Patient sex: F
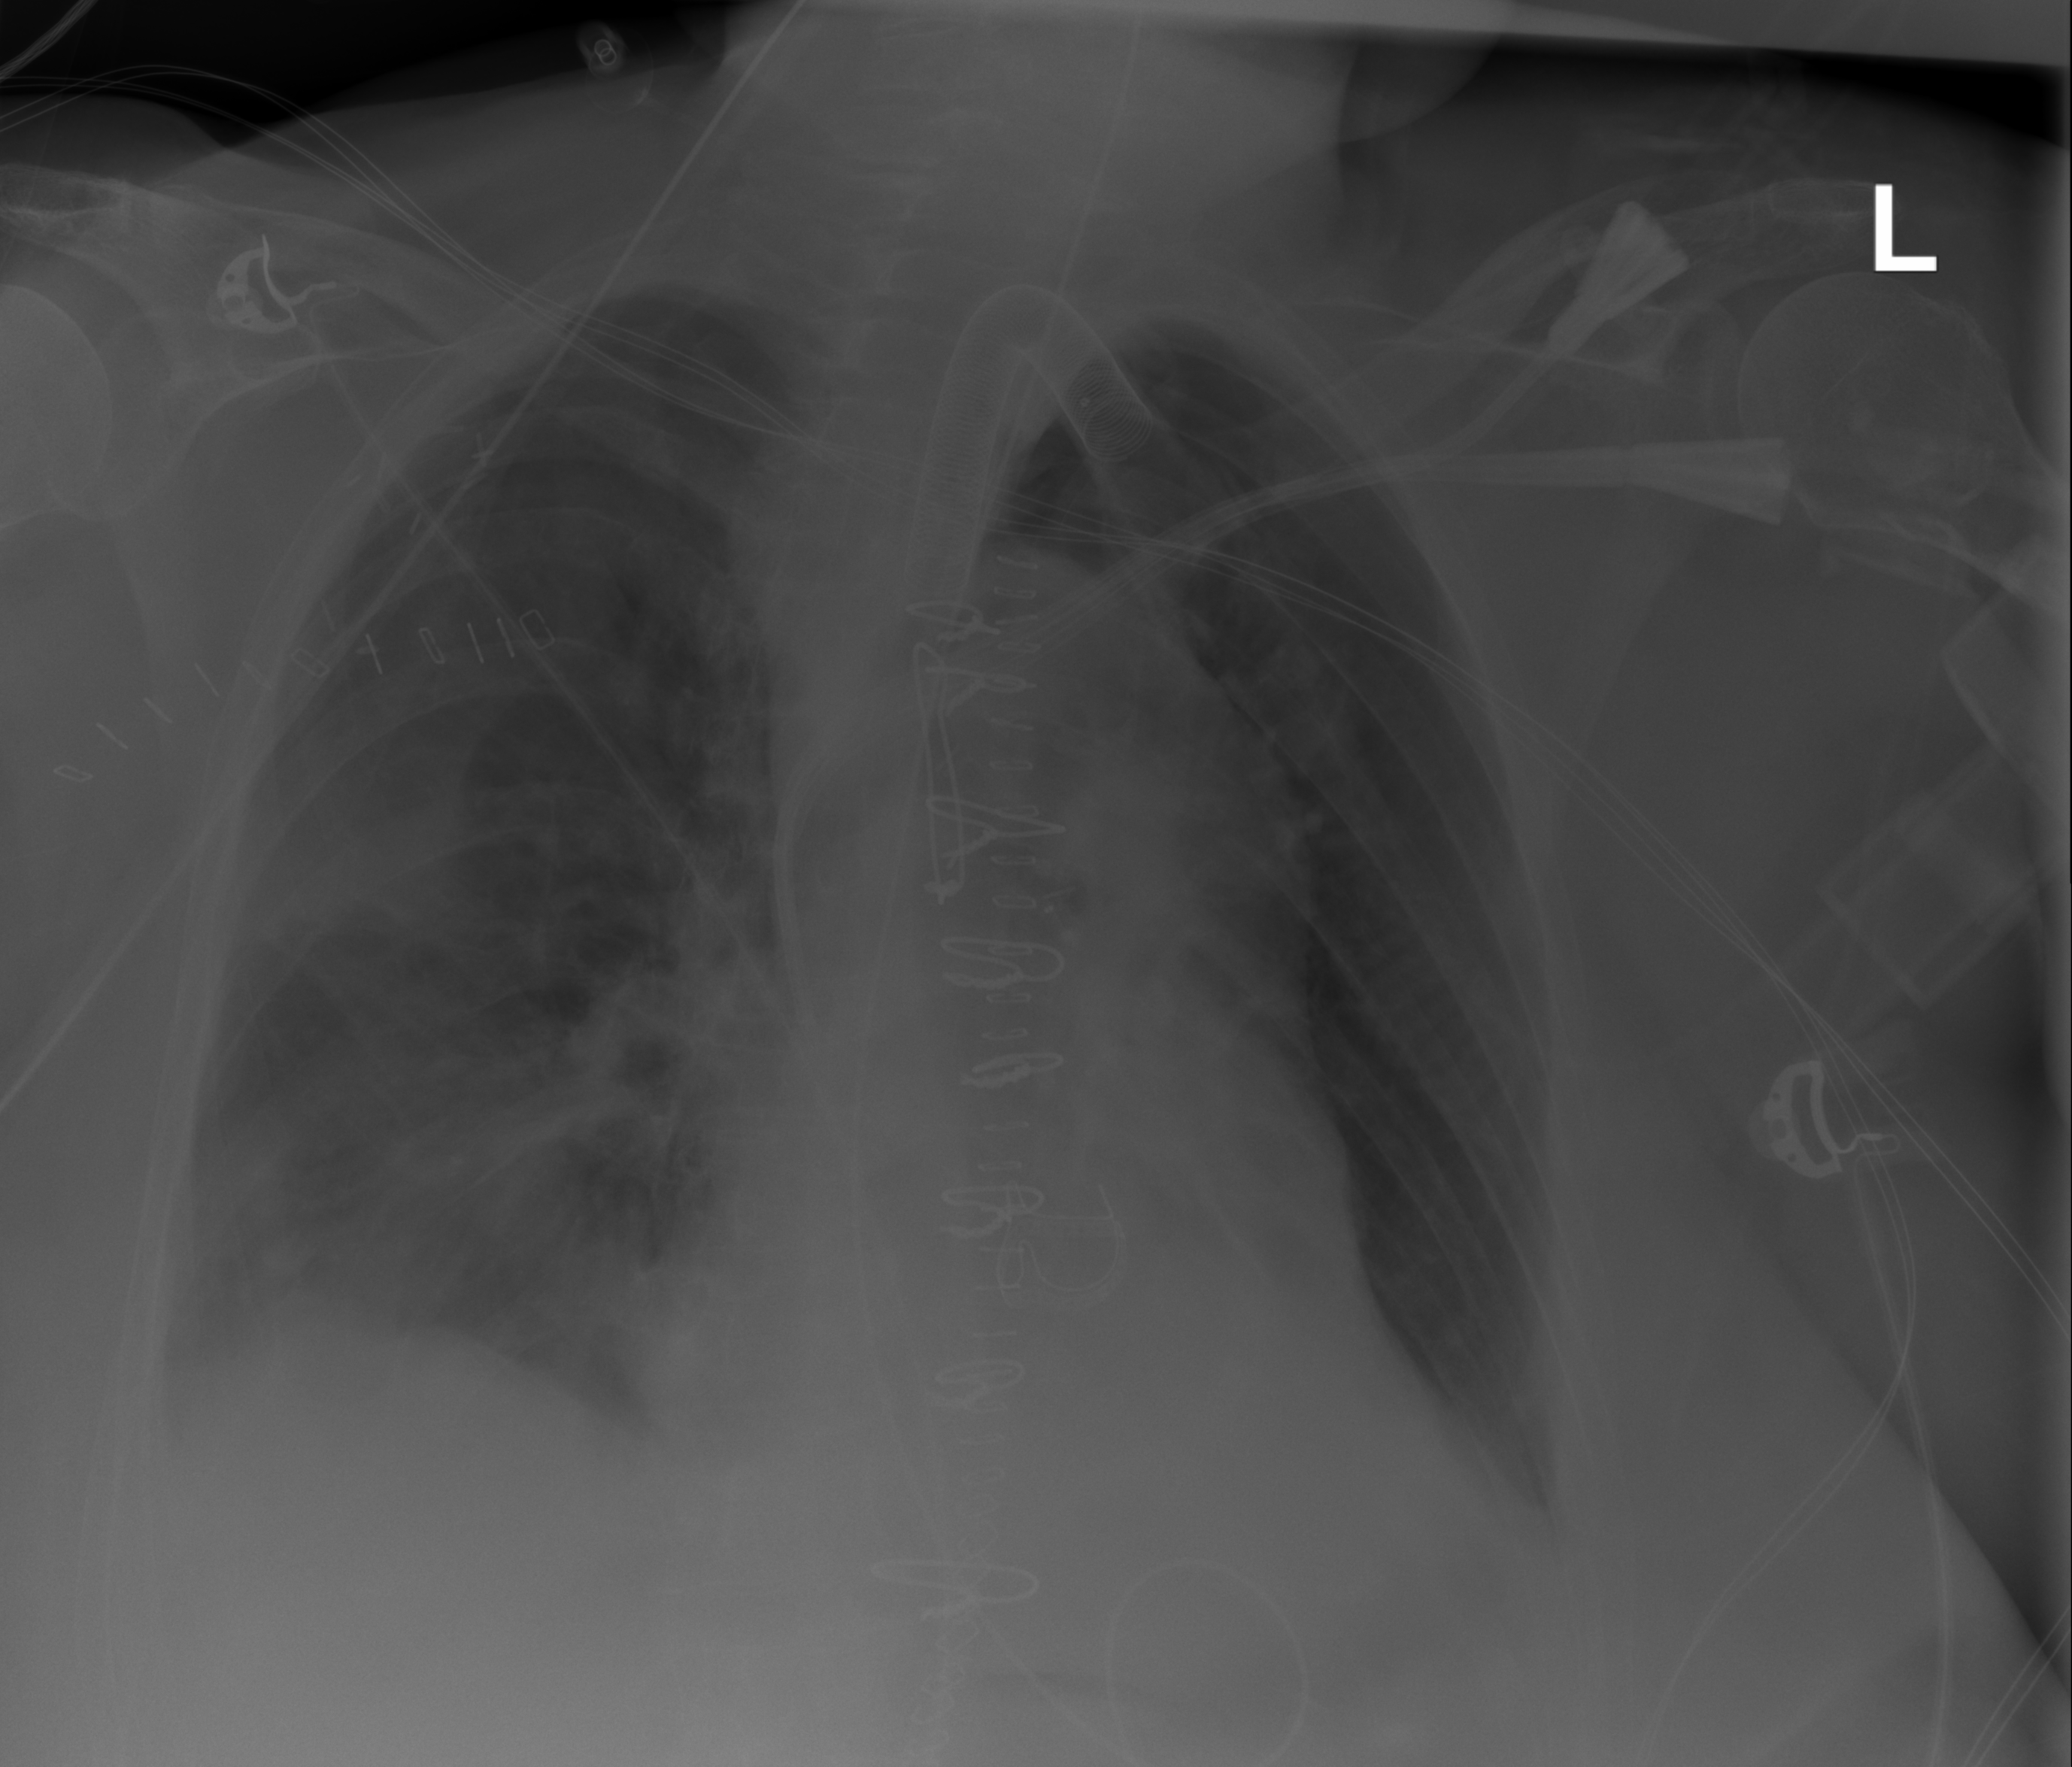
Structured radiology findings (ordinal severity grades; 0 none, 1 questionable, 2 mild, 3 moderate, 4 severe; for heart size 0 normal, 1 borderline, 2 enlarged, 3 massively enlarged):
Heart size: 1
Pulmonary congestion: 0
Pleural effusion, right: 2
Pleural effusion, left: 1
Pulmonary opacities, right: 3
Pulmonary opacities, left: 0
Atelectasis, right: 2
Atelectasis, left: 2